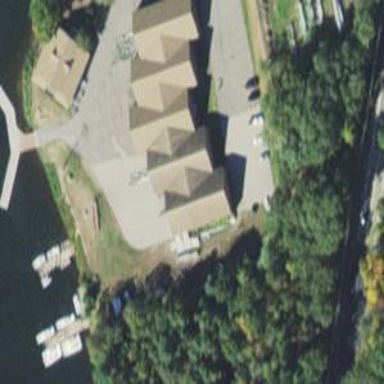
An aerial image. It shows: Sports center building dedicated to rowing activities.